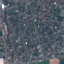
Land use / land cover class: Residential